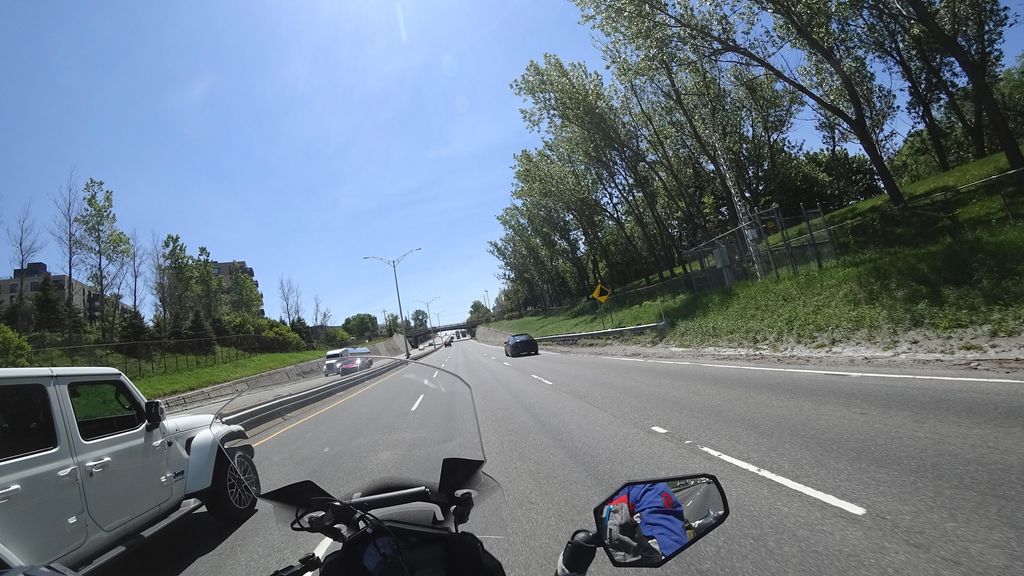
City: quebec_city